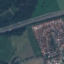
Land use / land cover: Highway